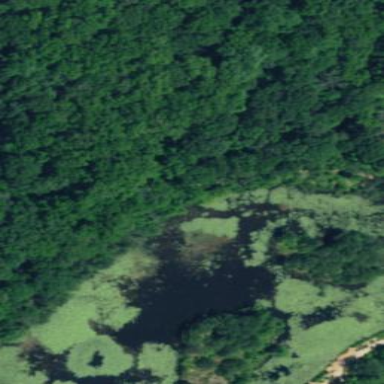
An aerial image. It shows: Swampy wetland classified as PFO1C according to the Cowardin system.